Question: I have a couple of remote databases I would like to access, but they are sitting on a server accessible only through SSH with a key.
In Sequel Pro, I connect to this remote DB something like this:

How would I configure my Laravel app to connect to such a DB?
'''
'mysql_EC2' => array(
'driver' => 'mysql',
'host' => '54.111.222.333',
'database' => 'remote_db',
'username' => 'ubuntu',
'password' => 'xxxxxxxxxxxxxxxxxxxx',
'charset' => 'utf8',
'collation' => 'utf8_unicode_ci',
'prefix' => '',
),
'''
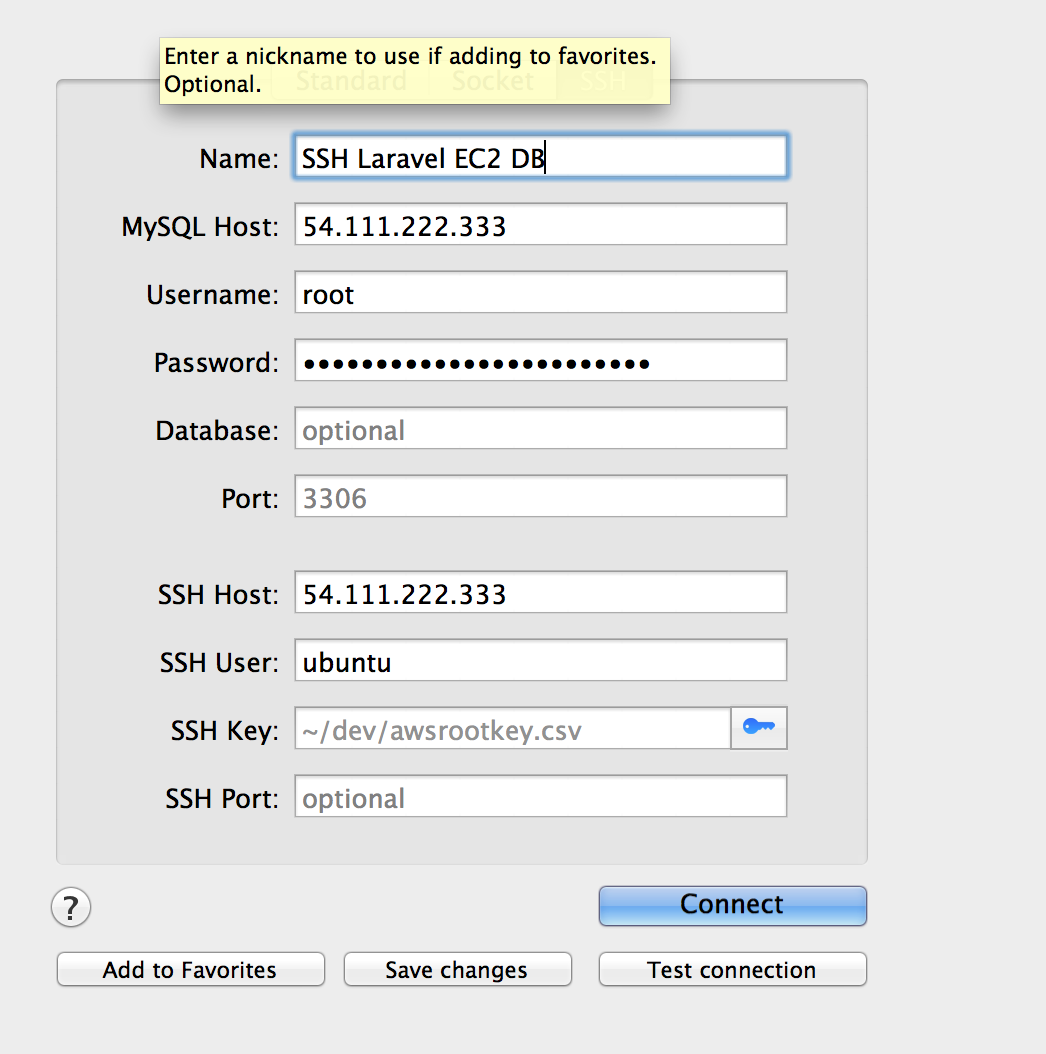
Answer: Here's a workable solution of working with a database hosted on an EC2 instance via SSH w/ a key.
First, setup a corresponding connection in your database config:
'''
'mysql_EC2' => array(
'driver' => 'mysql',
'host' => '127.0.0.1:13306',
'database' => 'EC2_website',
'username' => 'root',
'password' => 'xxxxxxxxxxxxxxxx',
'charset' => 'utf8',
'collation' => 'utf8_unicode_ci',
'prefix' => '',
),
'''
Second, establish a tunnel:
'''
ssh -i ~/dev/awskey.pem -N -L 13306:127.0.0.1:3306 ubuntu@54.111.222.333
'''
(we pass in the SSH key to the i parameter and establish an SSH connection, binding to port 13306)
Third, use the DB how you normally would in a Laravel App:
'''
$users = DB::connection('mysql_EC2')
->table('users')
->get();
var_dump($users);
'''